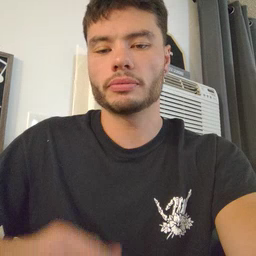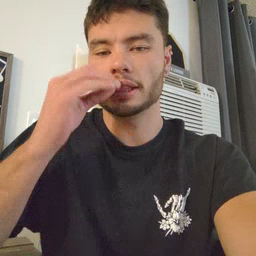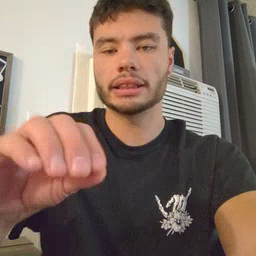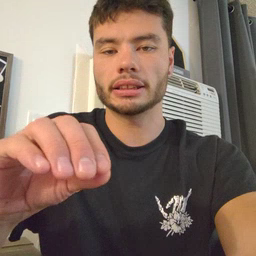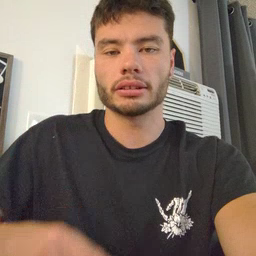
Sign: kiss